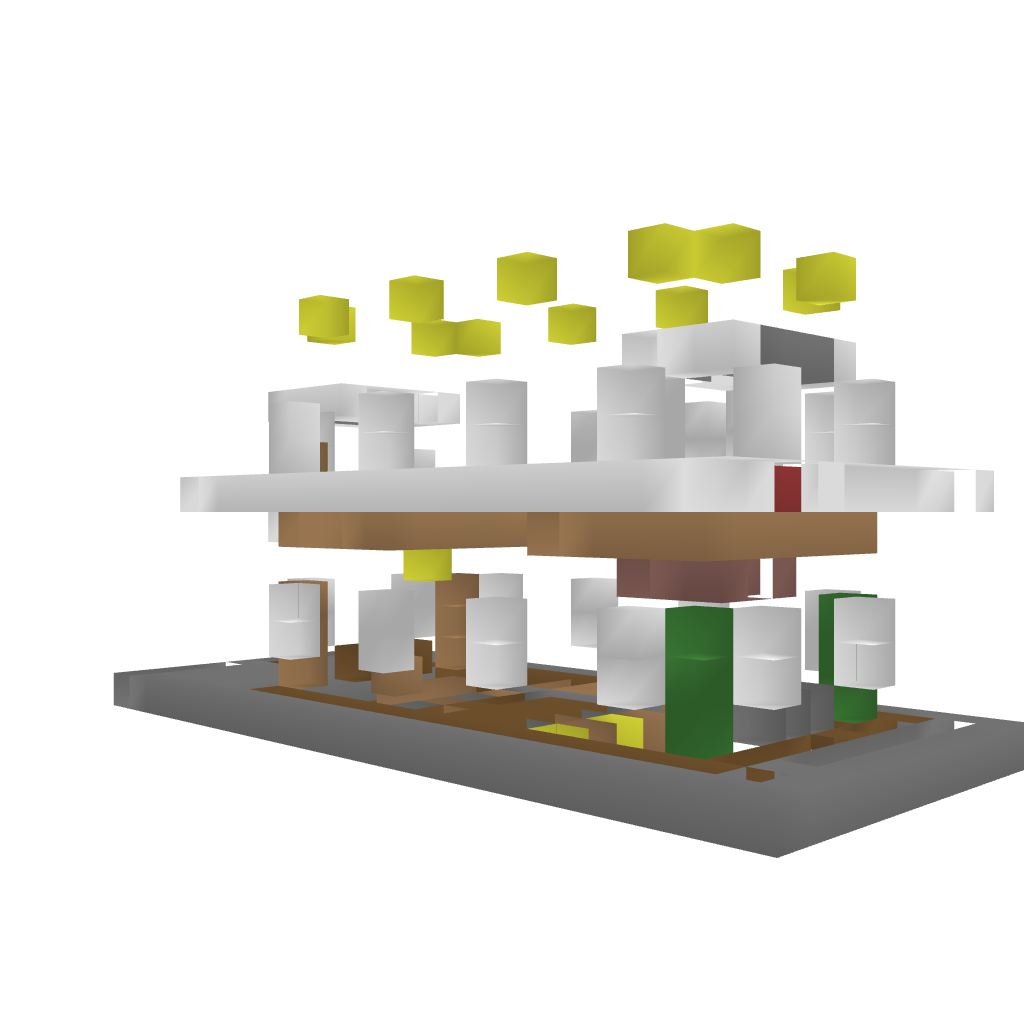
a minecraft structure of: Blue House bad low quality